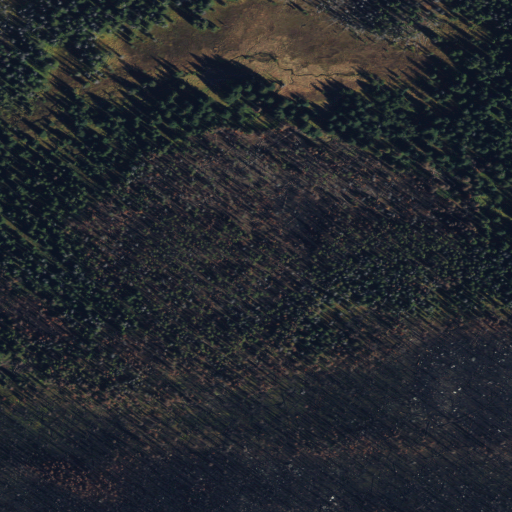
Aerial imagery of plain(s) in Idaho named Upper Trapper Flat containing grassland, evergreen forest, woody wetlands, and shrub